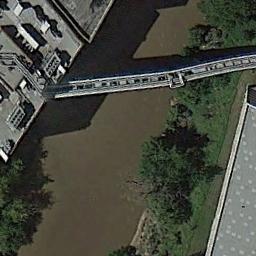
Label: bridge